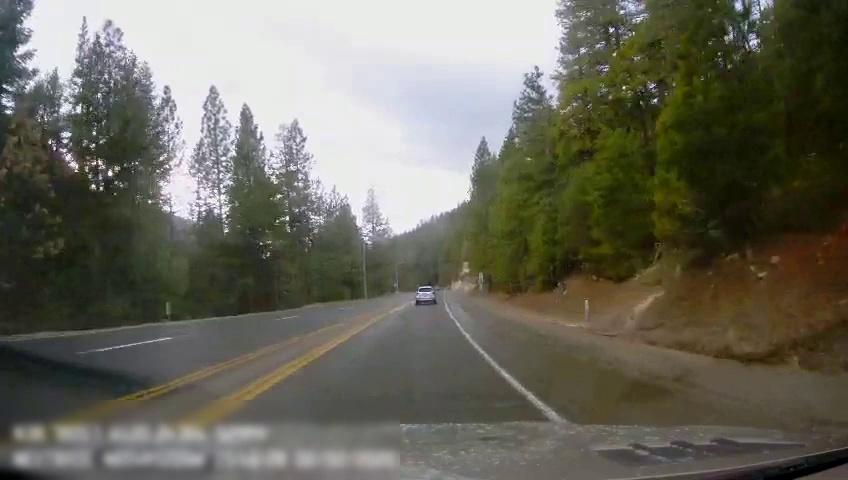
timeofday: Day
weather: Sunny
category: Drivable Space
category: Vehicles | SUV
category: Lanes | Alternate Lane
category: Lanes | Current Lane
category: Lanes | Opposite Lane
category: Lanes | Opposite Lane
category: Lanes | Opposite Lane
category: Lanes | Opposite Lane